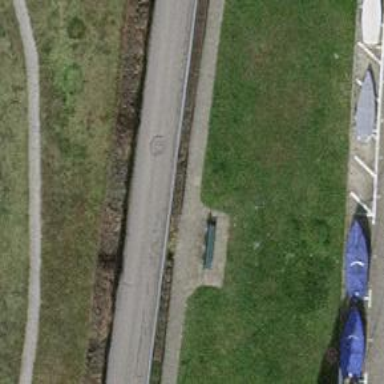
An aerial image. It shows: Bench for seating.